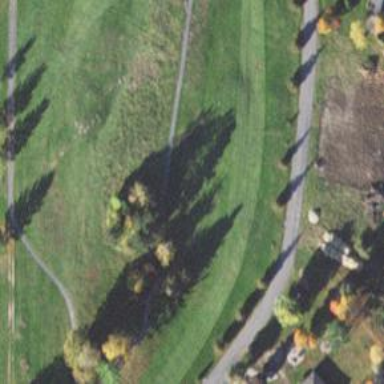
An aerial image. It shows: Golf fairway in the image.